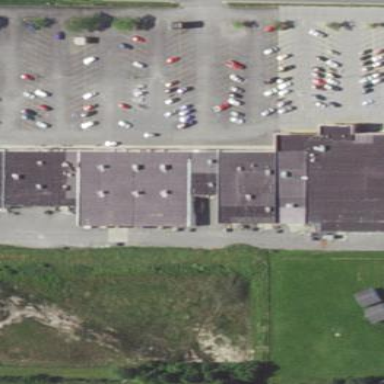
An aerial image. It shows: Retail building.